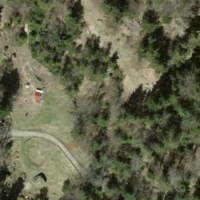
EUNIS habitat code: 44
Species observed at this site:
Lathyrus vernus
Physalis philadelphica
Cephalanthera longifolia
Melanargia galathea